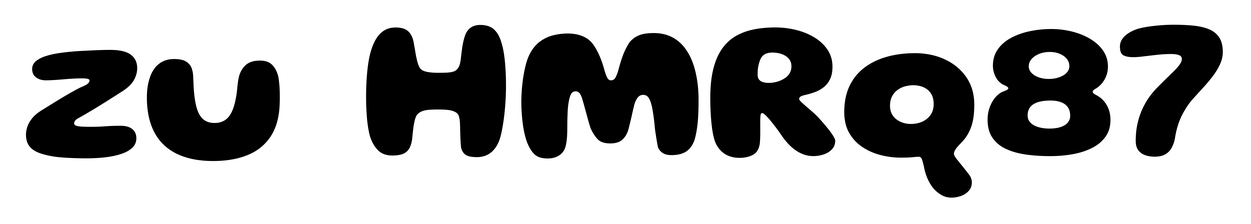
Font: Gluten_Bold